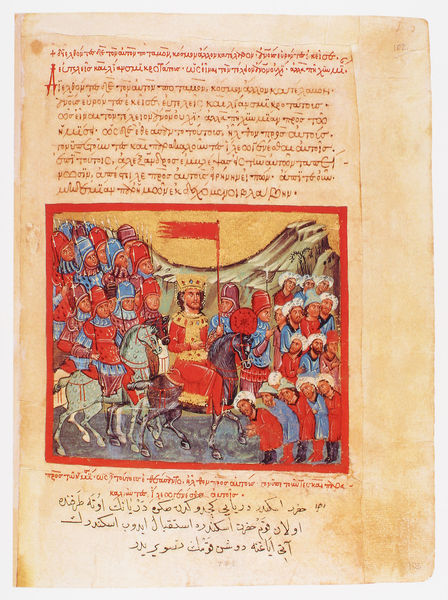
Titel: Der griechische Alexanderroman
Institution: Venedig, Hellenic Institute Codex Gr. 5
Schlagwörter: berg, blau, mann, gelb, landschaft, menschen, braun, bunt, grau, weiss, rot, rahmen, bild, gold, pferd, pferde, reiter, hufe, farbig, schrift, fahne, kaiser, könig, soldaten, schild, buch, druck, seite, text, buchstabe, soldat, helm, ritter, feldzug, heer, buchseite, pergament, helme, arabisch, heiligenschein, jesus, turban, buchmalerei, verneigung, palmesel, a, teyt, heerestross